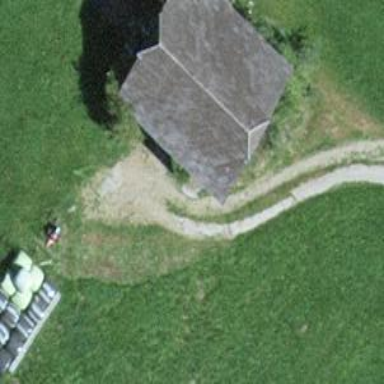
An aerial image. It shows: Rural barn.